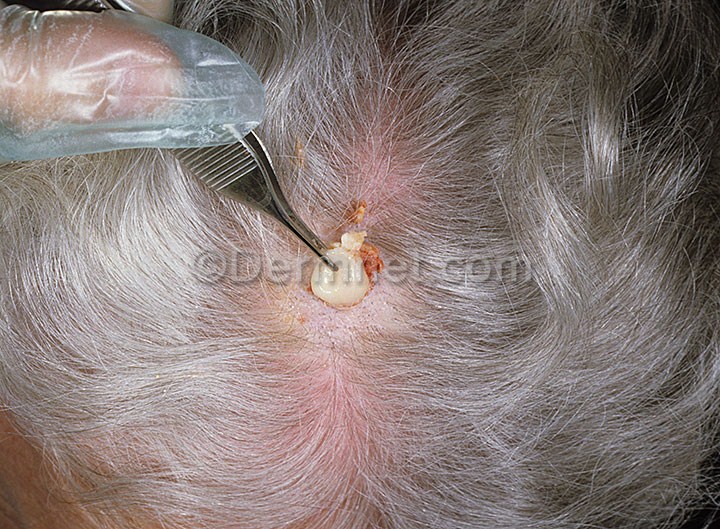
Disease: Seborrheic Keratoses and other Benign Tumors